Interaction volume radius: 5 \u00c5
Interaction volume height: 25 \u00c5
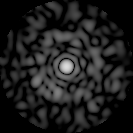
Disorder parameter: 0.8691